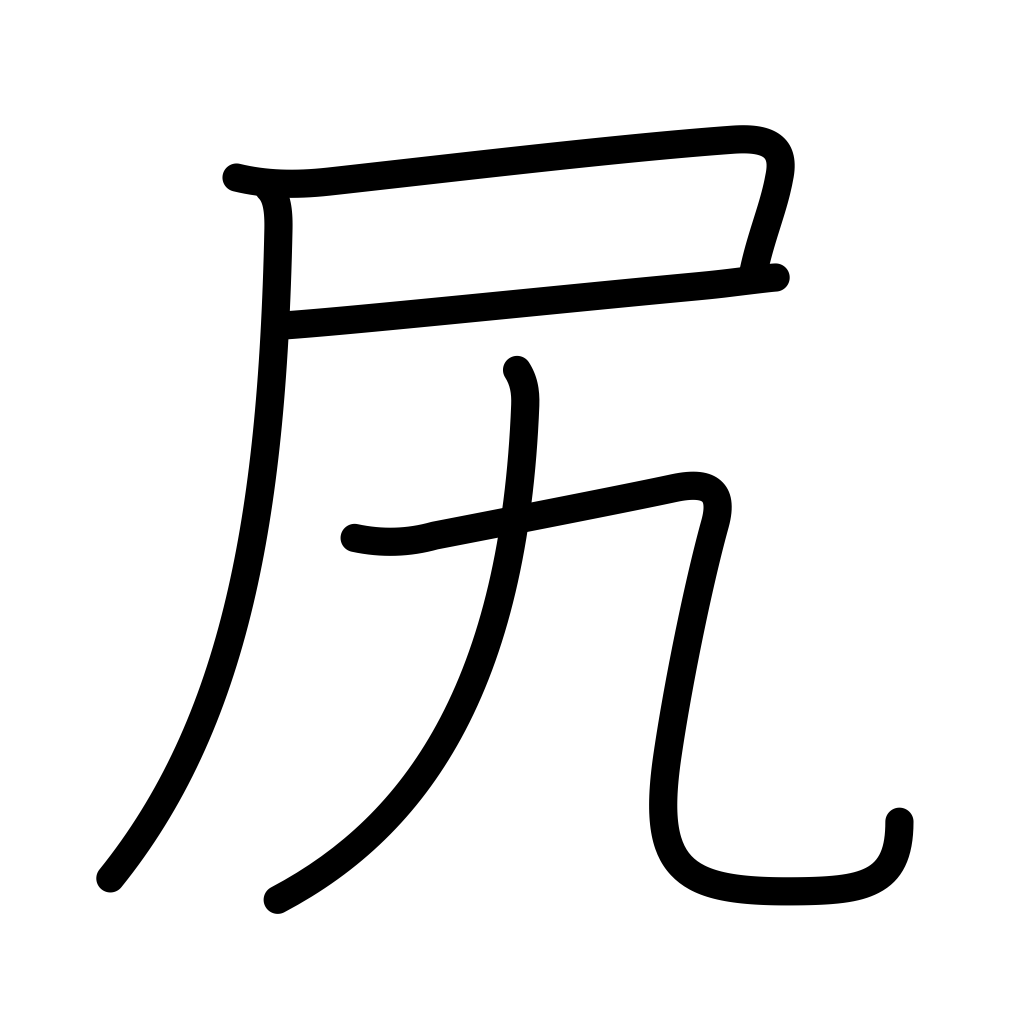
Meaning: buttocks, hips, butt, rear